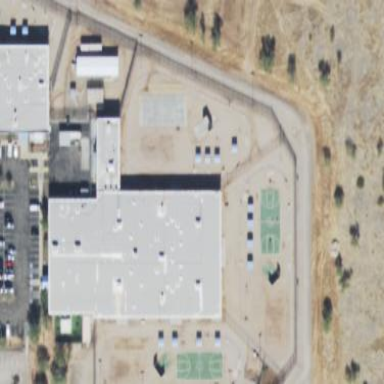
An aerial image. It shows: Prison.